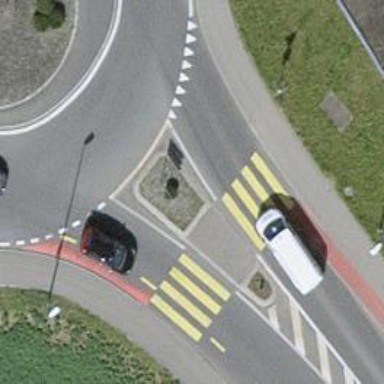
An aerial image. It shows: Road with "give way" sign.